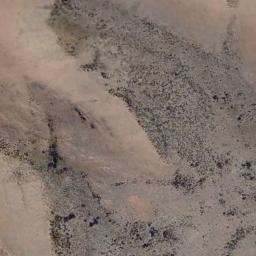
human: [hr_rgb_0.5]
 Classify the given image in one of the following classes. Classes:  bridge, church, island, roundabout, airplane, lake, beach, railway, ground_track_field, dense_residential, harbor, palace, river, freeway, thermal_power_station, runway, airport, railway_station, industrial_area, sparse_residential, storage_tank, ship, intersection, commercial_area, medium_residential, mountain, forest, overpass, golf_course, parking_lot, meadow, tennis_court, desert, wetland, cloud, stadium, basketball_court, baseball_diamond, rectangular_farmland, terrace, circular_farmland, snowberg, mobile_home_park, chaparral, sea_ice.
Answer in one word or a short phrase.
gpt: desert